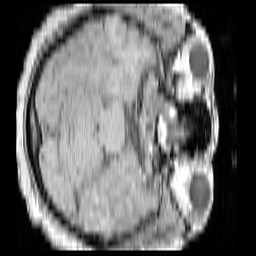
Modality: T1w
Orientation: axial
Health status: ill
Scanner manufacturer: philips
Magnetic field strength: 3 T
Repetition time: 0.3787 s
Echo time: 0.002908 s